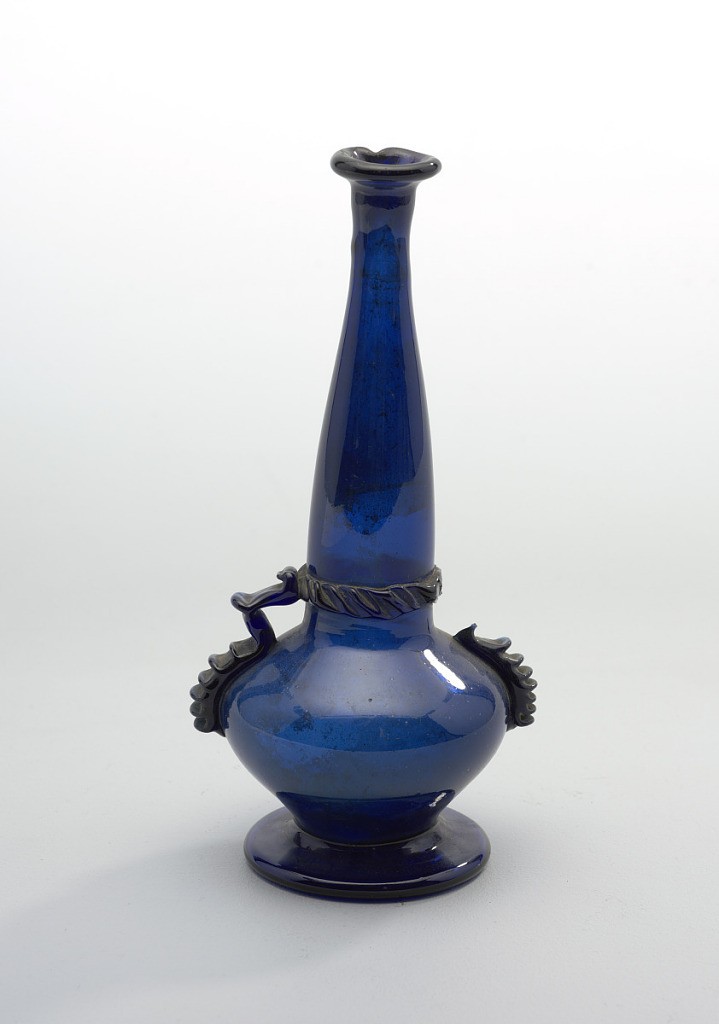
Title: Bottle
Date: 17th–18th century
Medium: dark blue glass
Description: Dark blue vase with long neck, short bulbous body, with two applied handle at base of neck to body (one handle broken)